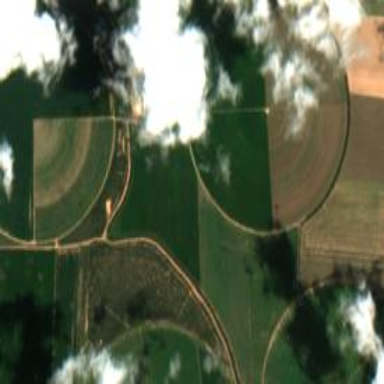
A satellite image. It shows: Farmland used for cultivating coffee crops.